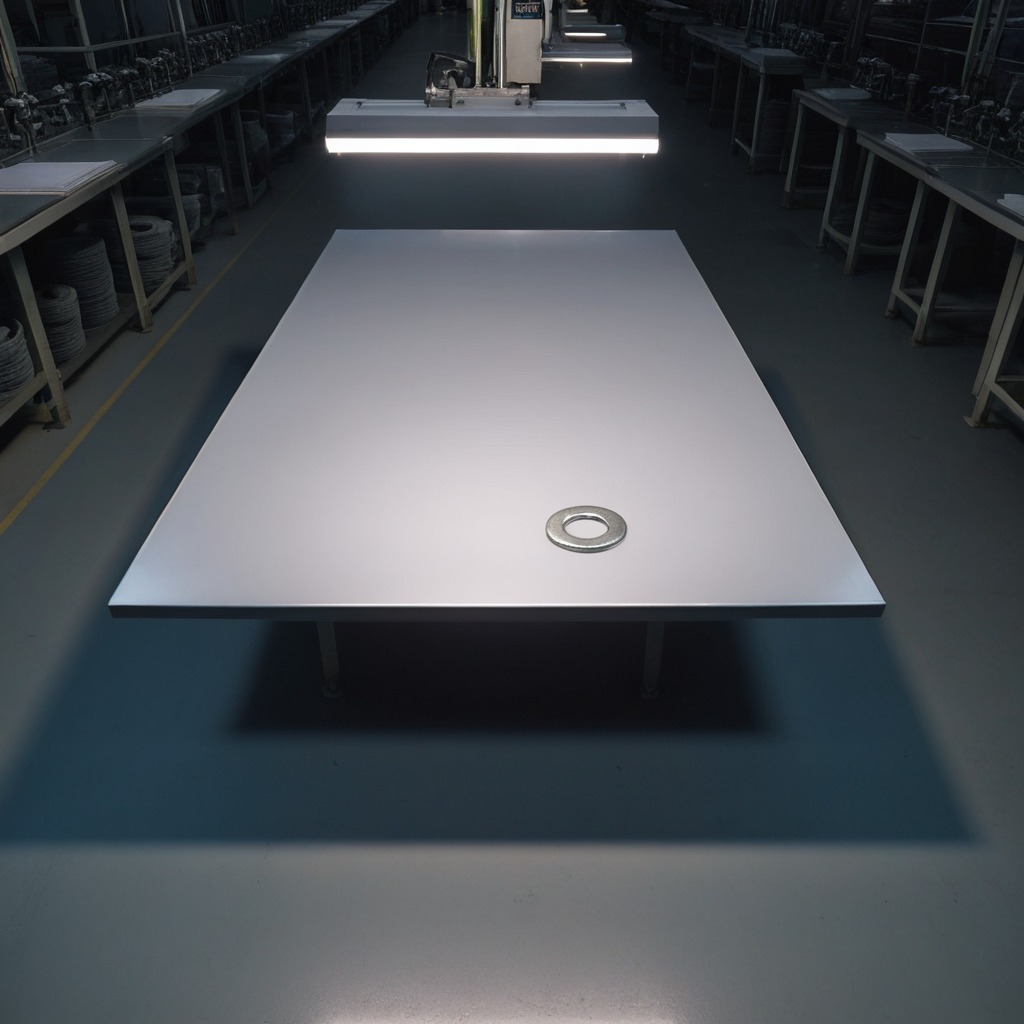
A flat metal washer is lying on the tabletop.